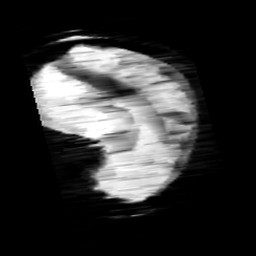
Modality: minIP
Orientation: sagittal
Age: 12
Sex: female
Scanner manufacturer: siemens
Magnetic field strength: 3 T
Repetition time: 0.027 s
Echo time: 0.02 s